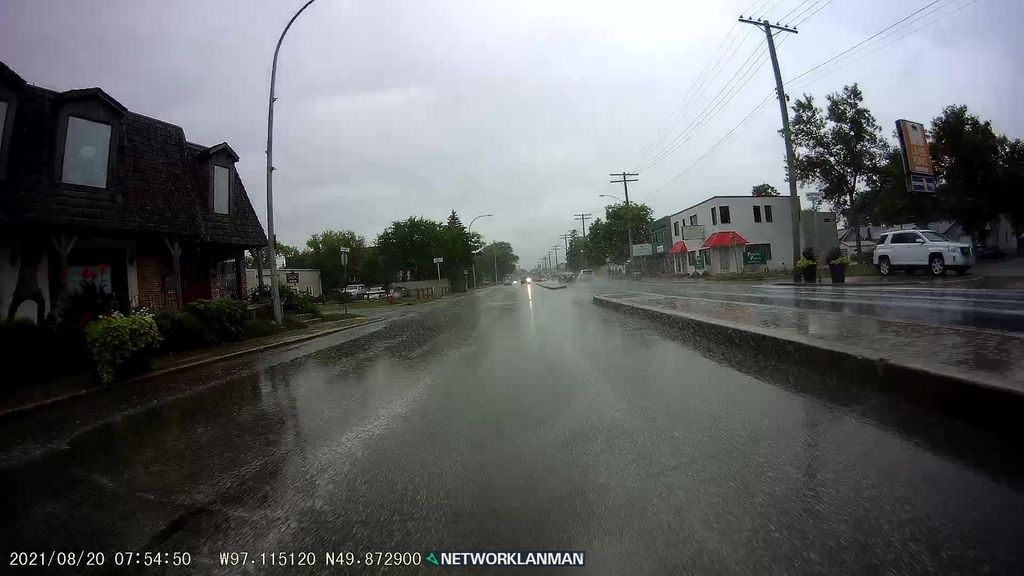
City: winnipeg